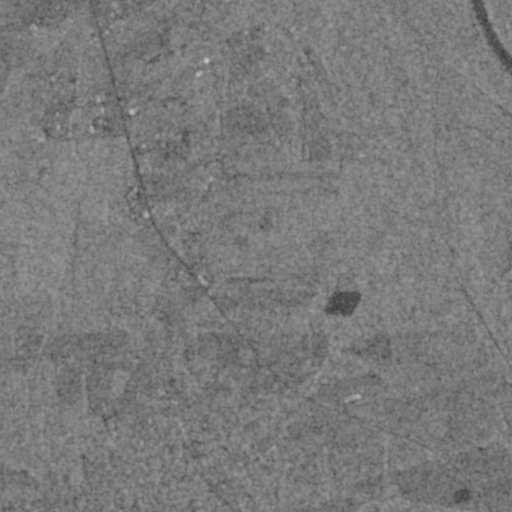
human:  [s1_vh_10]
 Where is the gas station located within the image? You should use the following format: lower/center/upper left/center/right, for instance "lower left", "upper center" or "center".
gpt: The gas station is located in the center of the image.
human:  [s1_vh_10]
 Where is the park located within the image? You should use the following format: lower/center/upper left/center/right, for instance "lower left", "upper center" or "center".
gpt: The park is located in the upper center of the image.
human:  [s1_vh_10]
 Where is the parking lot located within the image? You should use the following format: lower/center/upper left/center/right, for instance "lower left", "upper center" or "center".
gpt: The parking lot is located in the lower center of the image.
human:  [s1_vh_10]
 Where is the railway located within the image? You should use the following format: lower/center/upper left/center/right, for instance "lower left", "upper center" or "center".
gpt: The railway is located in the lower of the image.
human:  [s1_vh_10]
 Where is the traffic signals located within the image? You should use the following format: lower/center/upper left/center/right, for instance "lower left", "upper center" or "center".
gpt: The traffic signals is located in the center of the image.
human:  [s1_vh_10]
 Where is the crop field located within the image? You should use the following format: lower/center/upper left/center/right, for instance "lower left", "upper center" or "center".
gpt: There is no crop field in the image.

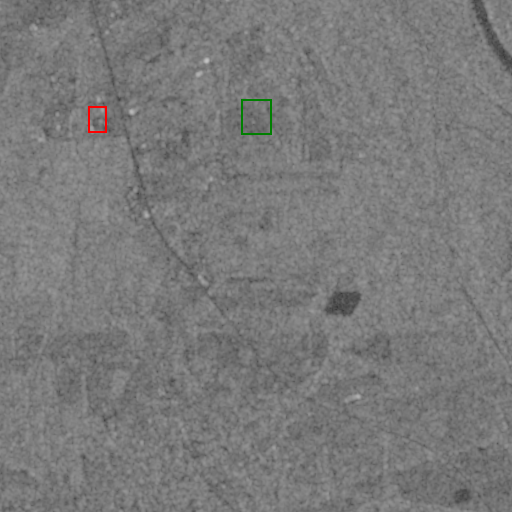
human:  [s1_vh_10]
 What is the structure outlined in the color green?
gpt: The structure outlined in green is a park.
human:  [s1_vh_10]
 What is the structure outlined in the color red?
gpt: The structure outlined in red is a building.
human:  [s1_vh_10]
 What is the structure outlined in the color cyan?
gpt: There is no cyan outline.